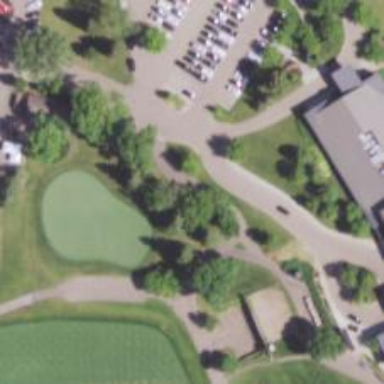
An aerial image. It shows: Service road used as golf cart path.